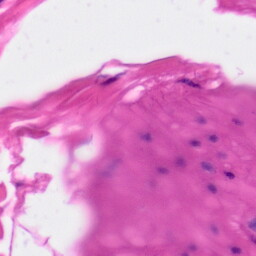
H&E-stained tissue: Skin